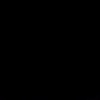
Label: space